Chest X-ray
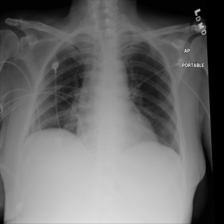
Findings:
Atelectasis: negative
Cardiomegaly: negative
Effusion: negative
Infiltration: negative
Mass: negative
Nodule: negative
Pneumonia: negative
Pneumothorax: negative
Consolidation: negative
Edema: negative
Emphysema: negative
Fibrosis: negative
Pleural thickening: negative
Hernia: negative